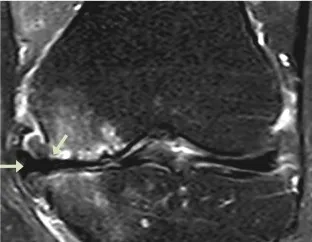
Coronal. Sequential T2 views of the knee from patient #3. . 10/20.
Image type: radiology (mri)